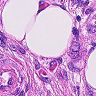
Metastatic tissue present: yes